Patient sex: M
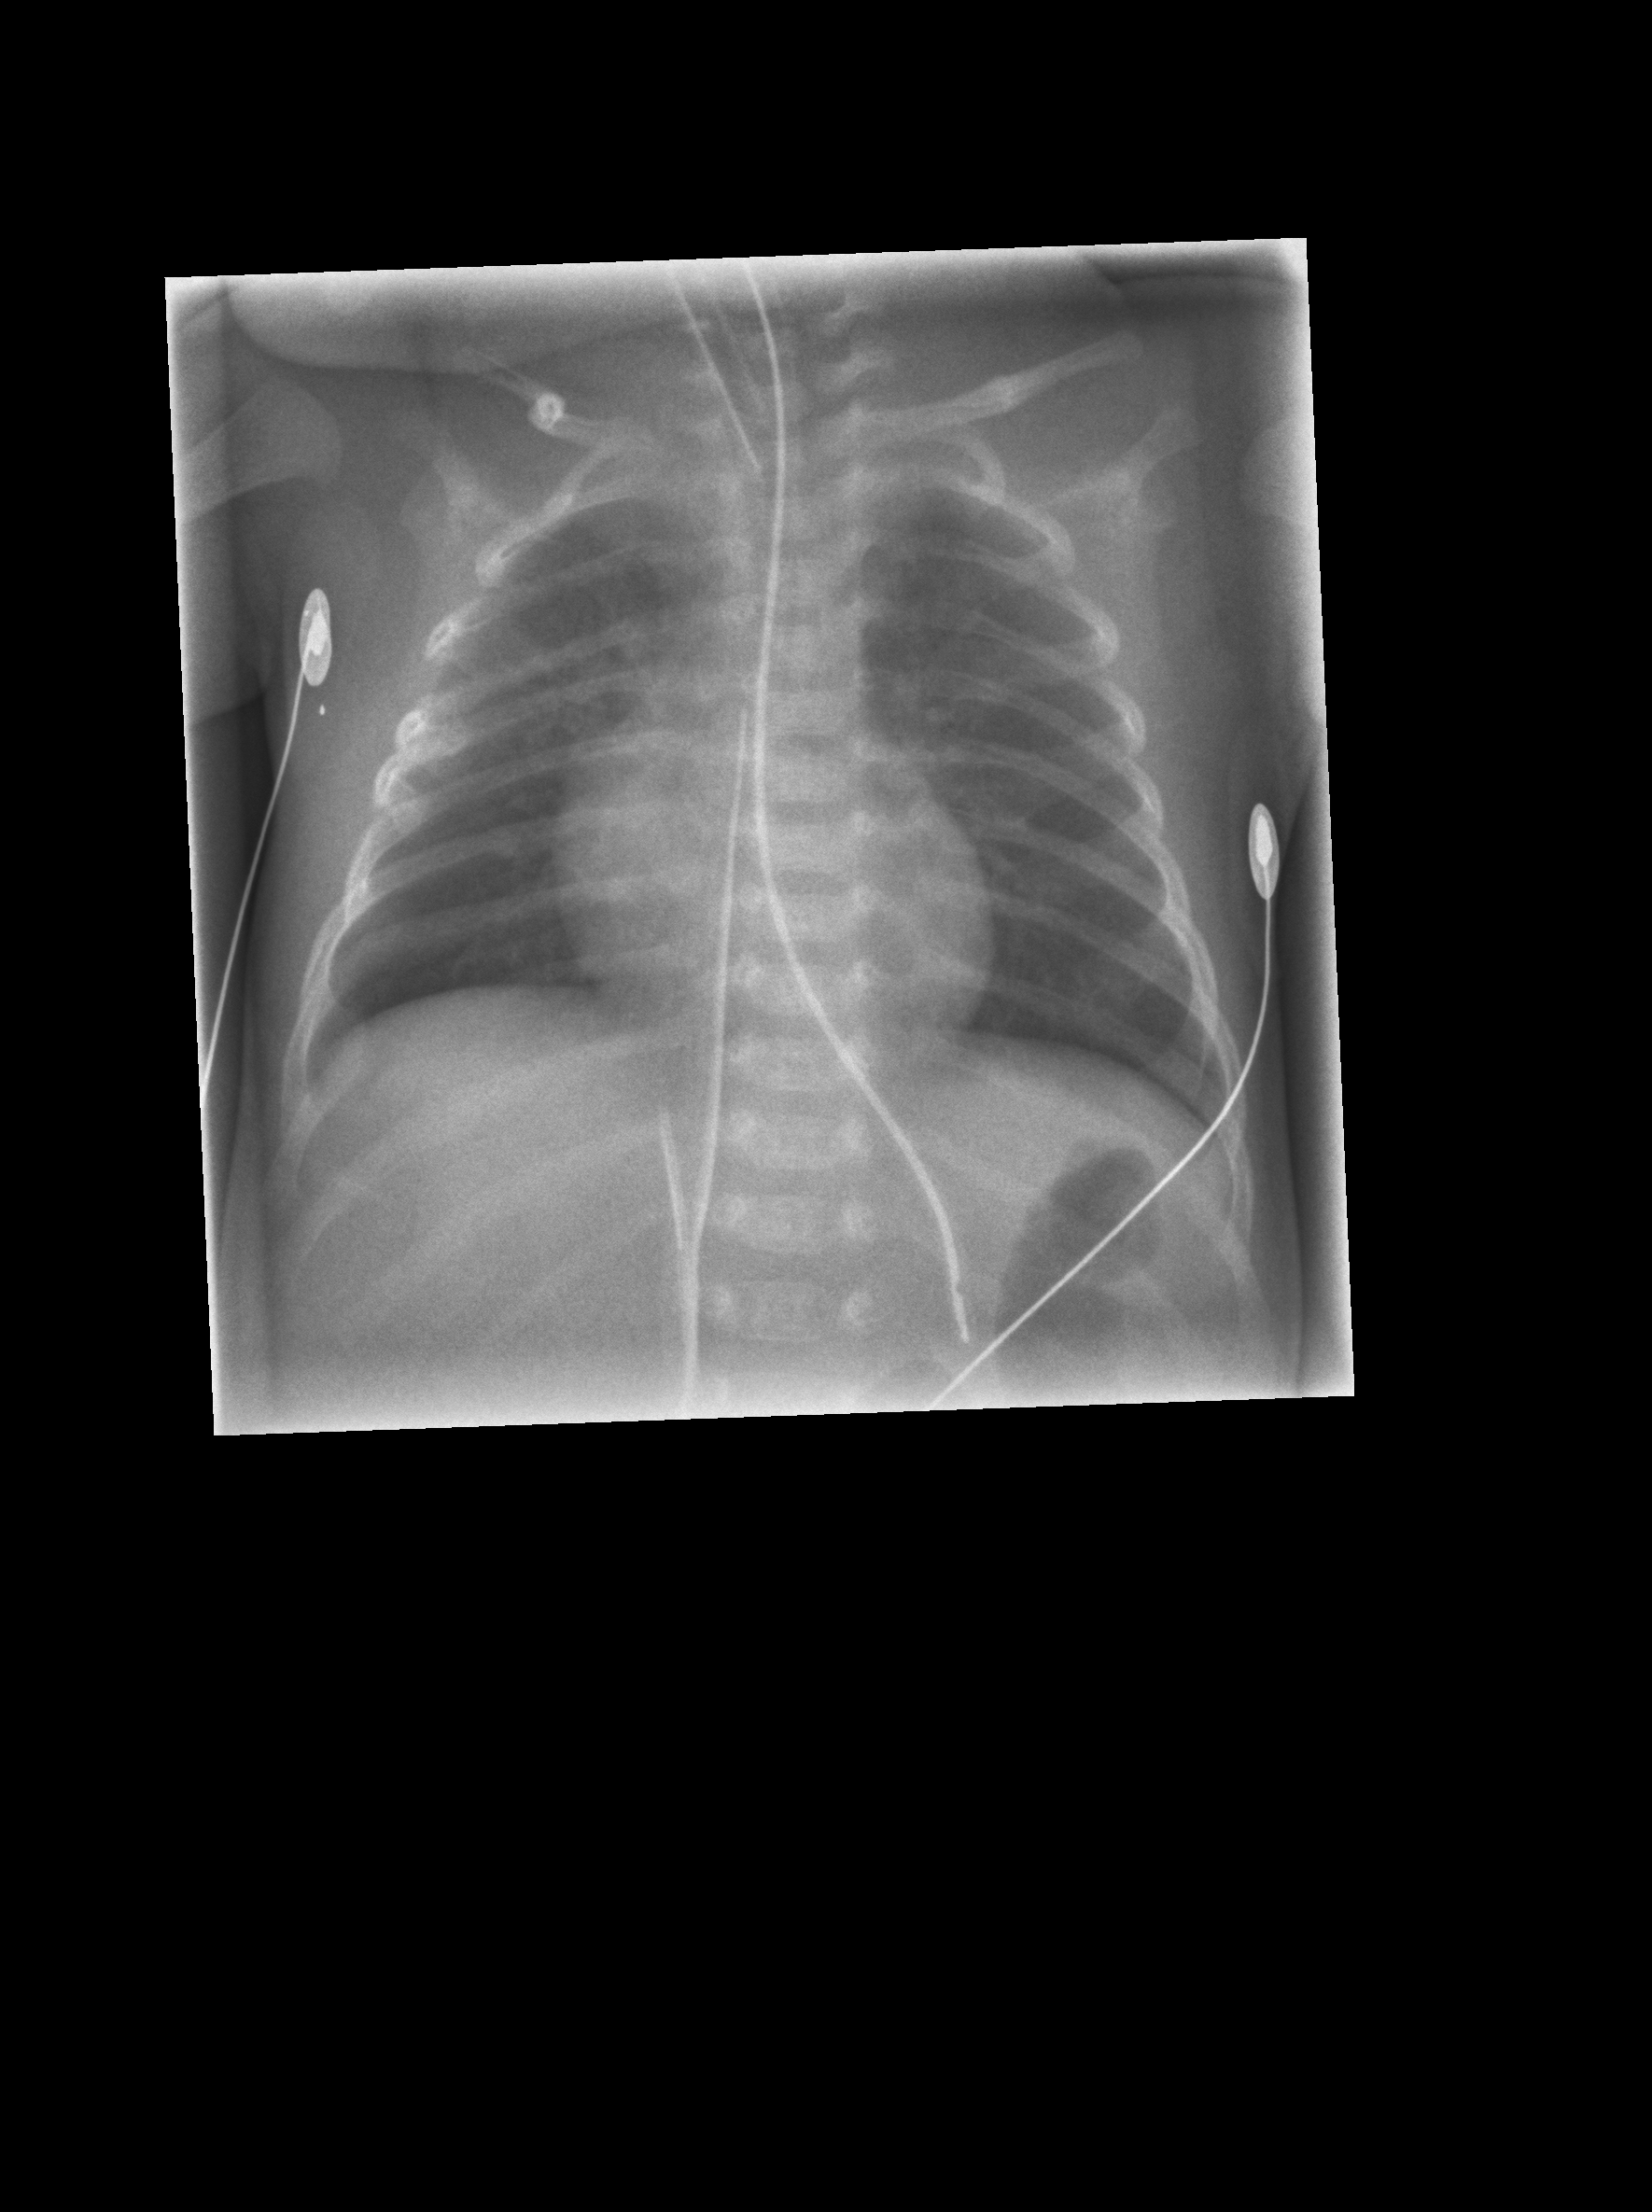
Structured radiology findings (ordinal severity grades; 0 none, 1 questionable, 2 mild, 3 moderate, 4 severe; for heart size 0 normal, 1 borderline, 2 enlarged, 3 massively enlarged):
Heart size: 0
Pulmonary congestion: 0
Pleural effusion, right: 0
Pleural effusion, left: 0
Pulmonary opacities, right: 1
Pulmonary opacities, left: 0
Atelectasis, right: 1
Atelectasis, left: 0